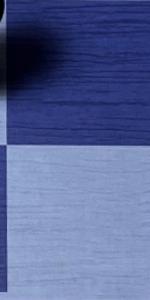
Label: Empty